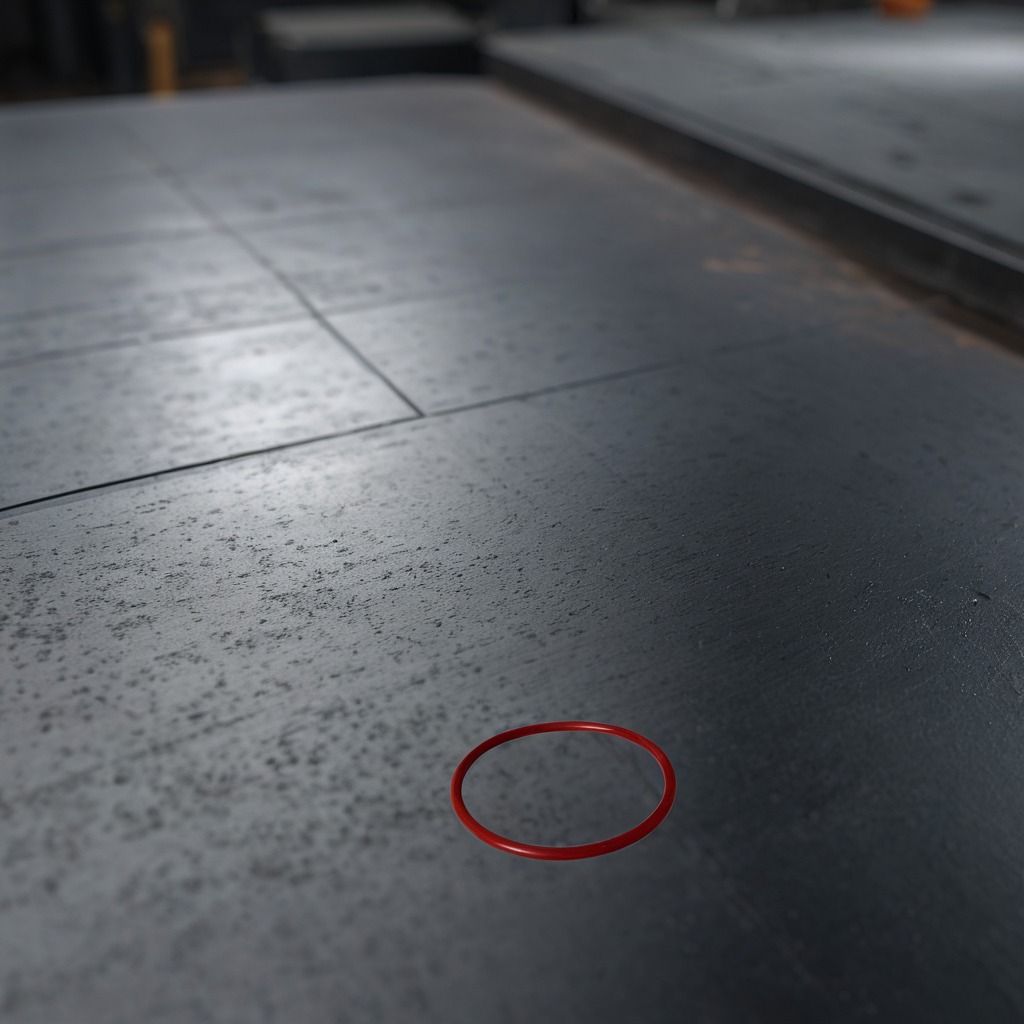
A rubber O-ring is lying on a cold steel table in a mining workshop gritty textures.